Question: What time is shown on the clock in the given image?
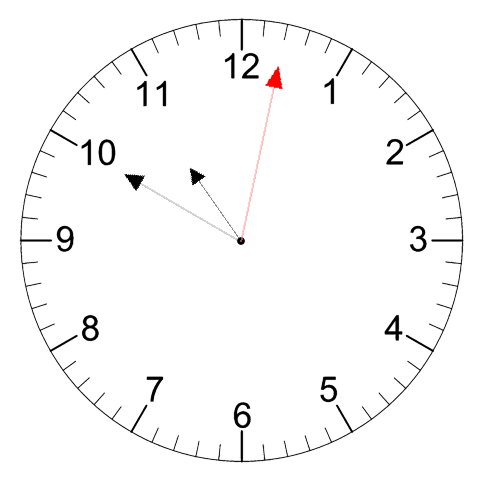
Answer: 10:50:02